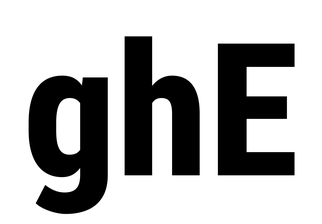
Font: Roboto_Condensed_ExtraBold